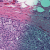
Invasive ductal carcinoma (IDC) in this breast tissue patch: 0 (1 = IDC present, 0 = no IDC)